Question: I am trying to compute the Yield to Maturity of a bond using the following equation, considering the current price, number of periods, coupons and face value are all known.

I have created a SymPy expression using the following code:
'''
expr = coupon/pow((1+ytm), exp)
exp= exp+0.5
for x in range(1, periods):
expr = expr + coupon/pow((1+ytm), exp)
exp = exp+0.5
exp = exp-0.5
expr = expr+100/pow((1+ytm), exp)
'''
The expression looks like this once computed:
'''
Out[3]: 104.375*(ytm + 1)**(-28.7356164383562) + 4.375*(ytm + 1)**(-28.2356164383562) + ..... + 4.375*(ytm + 1)**(-0.735616438356164) + 4.375*(ytm + 1)**(-0.235616438356164)
'''
Tried to solve with the SymPy 'solve()' method:
'''
from sympy.solvers import solve
'''
but it doesn't seem to work. Any help on how I should approach this problem is appreciated a lot.
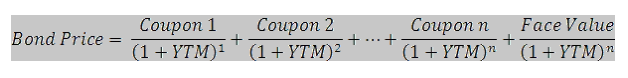
Answer: Numerical solutions can be obtained easily with 'nsolve'. Demonstrating with an expression derived from what you gave:
'''
>>> print(filldedent(eq))
104.375*(ytm + 1)**(-28.7356164383562) + 4.375*(ytm +
1)**(-28.2356164383562) + 4.375*(ytm + 1)**(-0.735616438356164) +
4.375*(ytm + 1)**(-0.235616438356164)
>>> nsolve(eq-5, 1)
2.49587148297981
'''